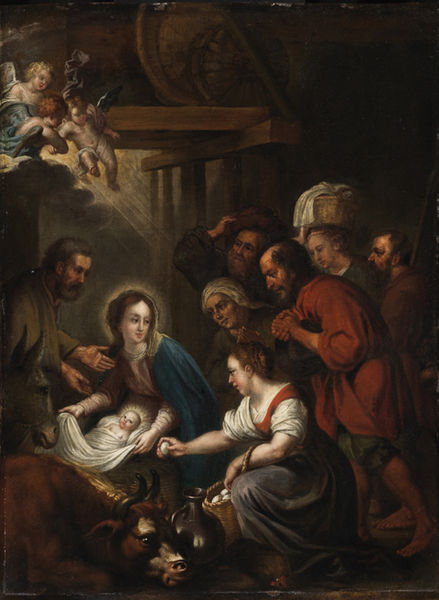
Titel: Anbetung der Hirten
Künstler: (18. Jh.) unbekannt
Standort: Karlsruhe
Institution: Staatliche Kunsthalle Karlsruhe
Schlagwörter: blau, dunkel, gemälde, gruppe, kopf, mann, weiß, frauen, menschen, braun, frau, holz, kleid, licht, männer, tür, rot, tier, tiere, tuch, malerei, bart, arm, barock, falten, leinen, rembrandt, öl, mantel, stoff, decke, drei, familie, kind, mutter, bauern, esel, engel, kanne, krug, vase, magd, kuh, rind, baby, rad, könig, essen, korb, balken, zeigen, barfuss, lichtstrahl, scheune, strahlen, knien, strahl, fass, geschenk, hallo, beten, gebet, staunen, besuch, öffnung, heiligenschein, nimbus, christus, jesus, stall, huldigung, hörner, heilig, putten, maria, madonna, anbetung, mutter gottes, kruppe, ochse, hirten, putti, christi, josef, joseph, geburt, krippe, wiege, weihnachten, ochs, eier, heilige familie, jesuskind, geburt christi, geburt jesu, geschenke, gaben, barfüßig, windel, bethlehem, christi geburt, kug, grippe, ei, #blau, apokryphen, drei hiligen könige, anbetung des kindes, huldigung jesu, genurt christi, menschen licht